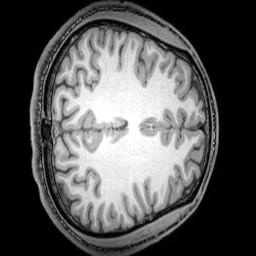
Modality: T1w
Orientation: axial
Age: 24
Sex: male
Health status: healthy
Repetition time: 0.081 s
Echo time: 0.037 s